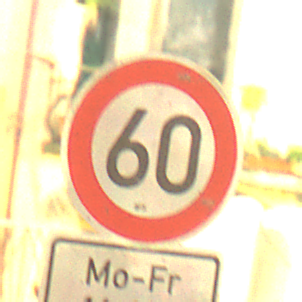
Verkehrszeichen: Geschwindigkeit60
Zusatzzeichen unten: ZeitangabenMitBeschraenkungAufWochentage2
Umgebung: Outdoor, Urban
Tageszeit: Night
Wetter: PartlyCloudy
Licht: Artificial
Jahreszeit: NotSpecified
Kontrast: HighContrast